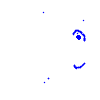
Particle: pion